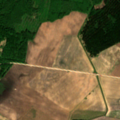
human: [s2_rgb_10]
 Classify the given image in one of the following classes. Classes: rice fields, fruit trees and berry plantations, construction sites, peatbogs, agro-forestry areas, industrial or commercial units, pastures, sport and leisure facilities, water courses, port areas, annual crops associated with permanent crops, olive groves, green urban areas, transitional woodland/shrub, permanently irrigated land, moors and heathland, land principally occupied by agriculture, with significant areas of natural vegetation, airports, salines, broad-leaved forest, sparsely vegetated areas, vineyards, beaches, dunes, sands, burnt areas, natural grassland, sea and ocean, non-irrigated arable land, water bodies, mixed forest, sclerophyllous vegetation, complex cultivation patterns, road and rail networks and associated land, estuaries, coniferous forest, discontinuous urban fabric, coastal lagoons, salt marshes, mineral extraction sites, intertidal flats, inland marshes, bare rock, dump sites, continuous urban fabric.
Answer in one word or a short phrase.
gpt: non-irrigated arable land, broad-leaved forest, transitional woodland/shrub